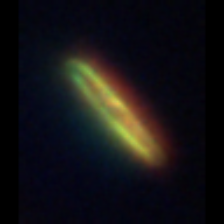
Taxon: Pennate
Group: Diatoms